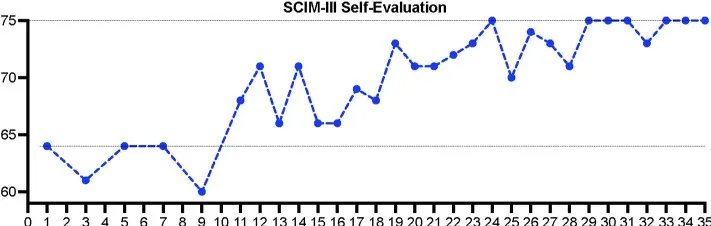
Subject's self-evaluation assessment, measured at multiple infusion timepoints and at the end the study, after administration of 34 HB-adMSC infusions. SCIM-III, Spinal Cord Independence Measure III; EOS, end of study.
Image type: pathology (immunostaining)